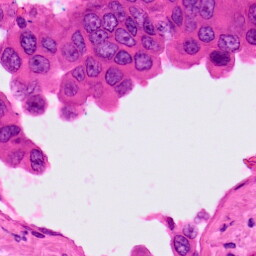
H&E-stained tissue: Lung